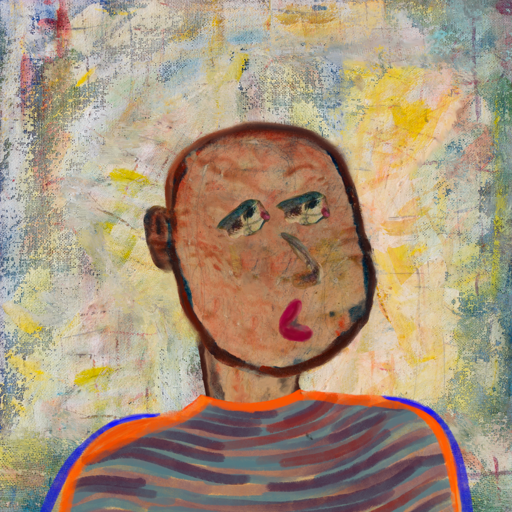
Background: Irani, Head And Neck Side: Orphan, Face Side: Pipe, Bust: Experience, Hair Side: Blank, Head Accessory: Blank, Second Necklace: Blank, Necklace: Blank, Baby: Blank